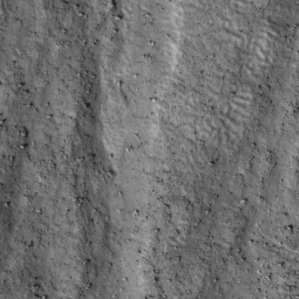
Label: non_frost